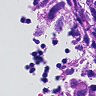
Metastatic tissue present: yes